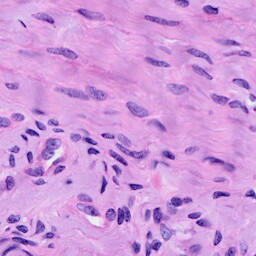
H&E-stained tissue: Cervix